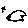
Label: fish